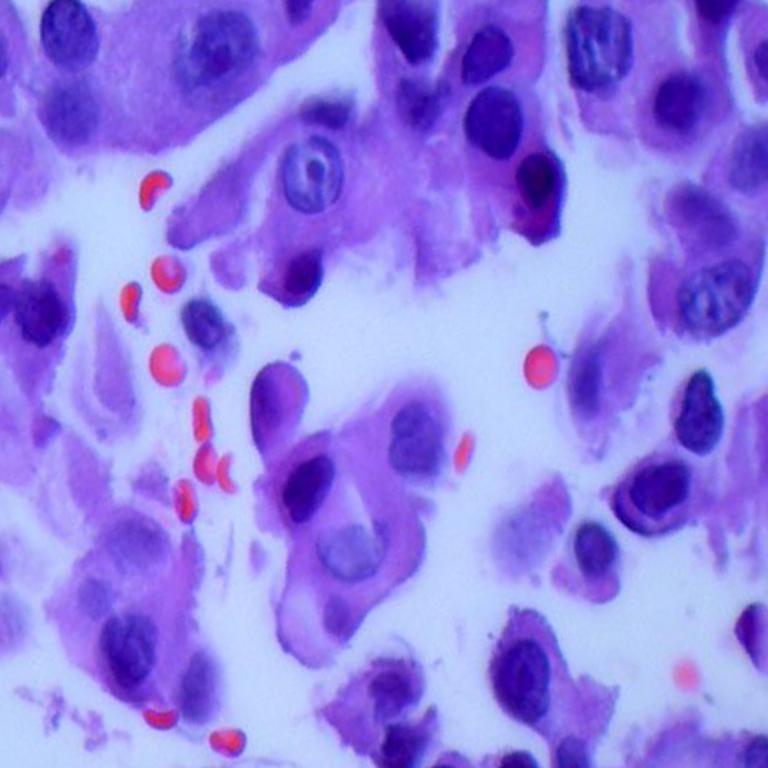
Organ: lung
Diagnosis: adenocarcinomas